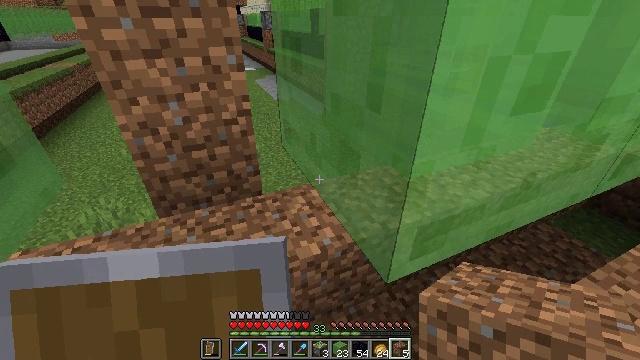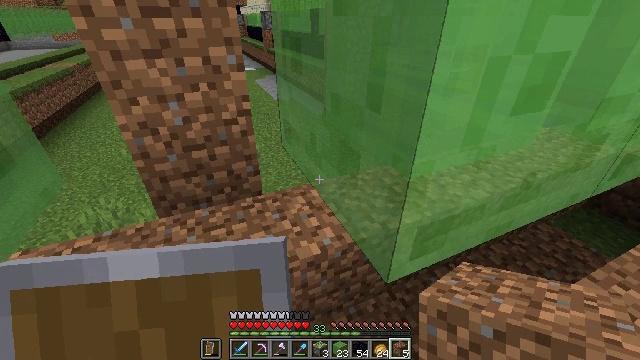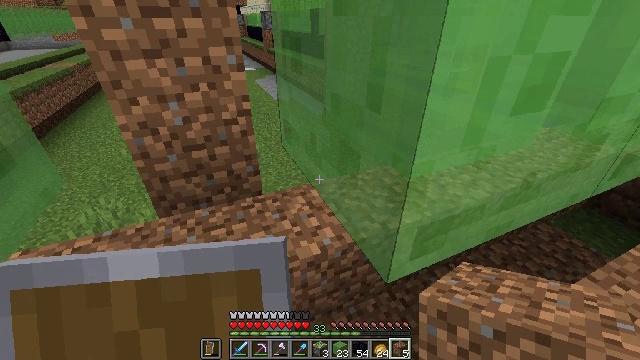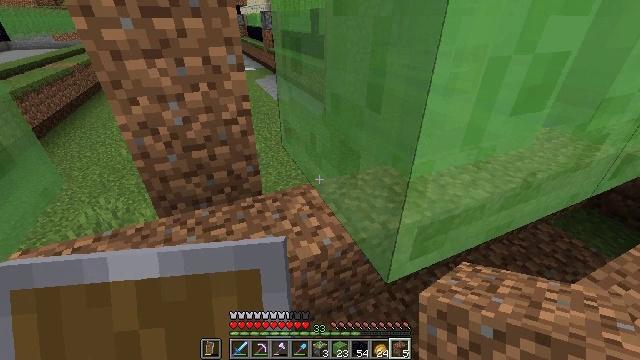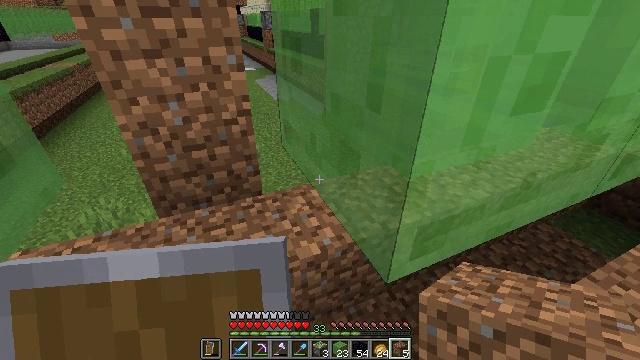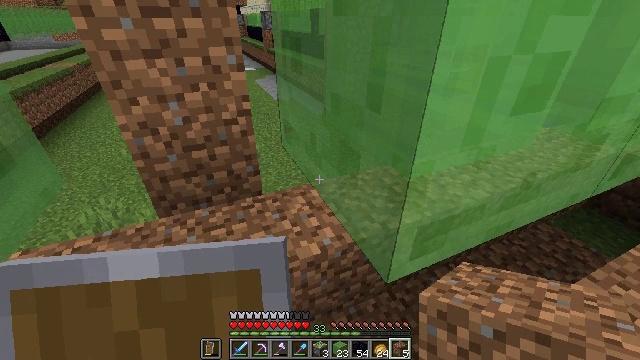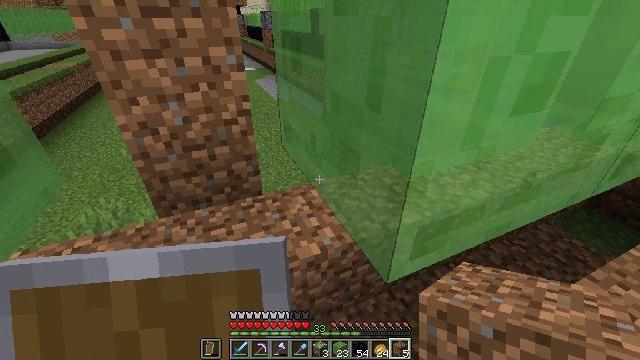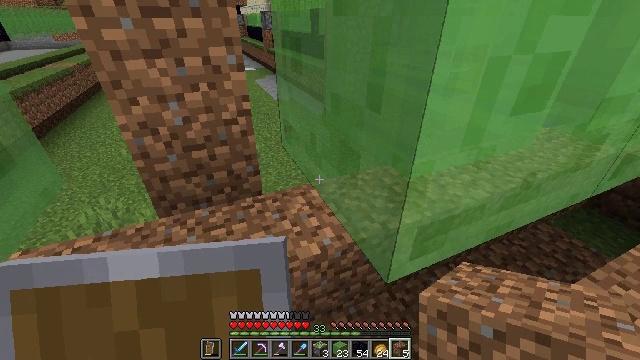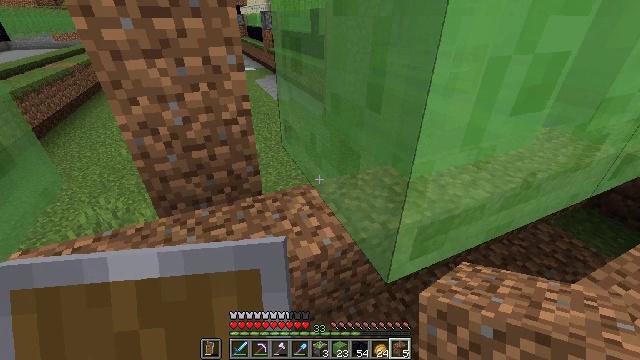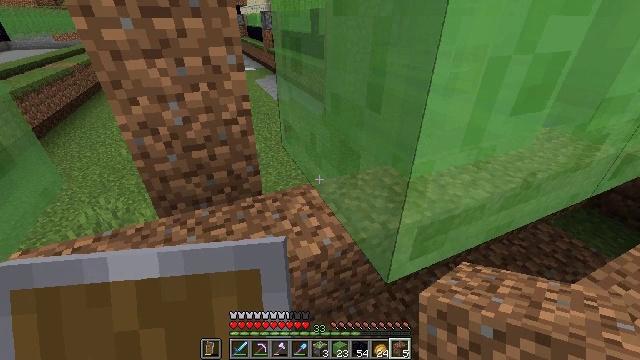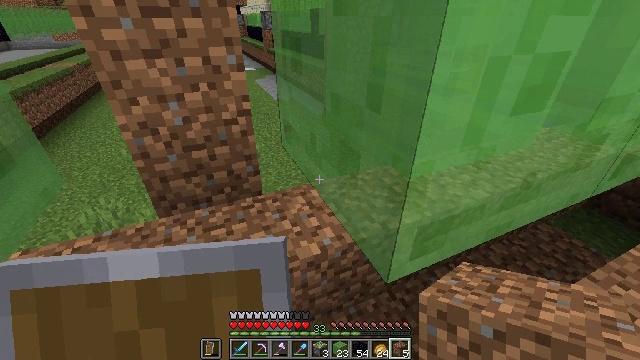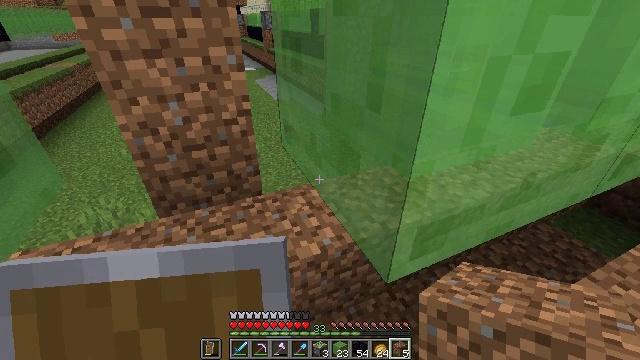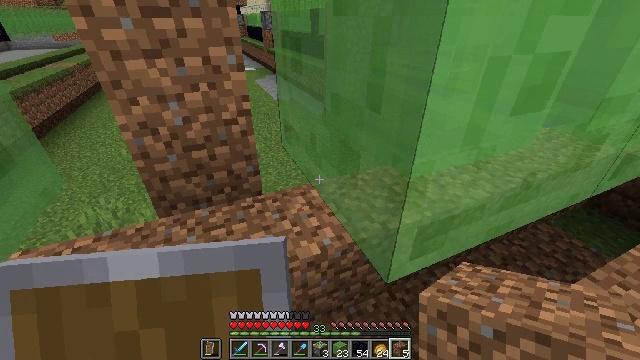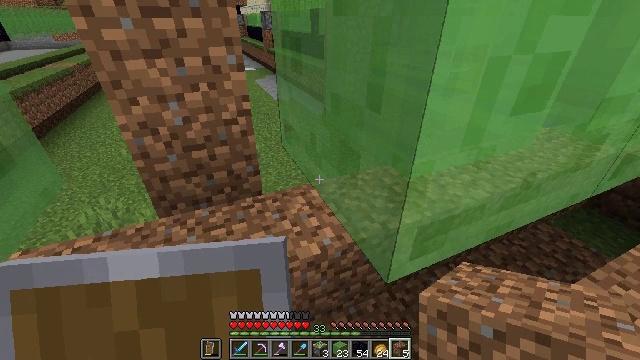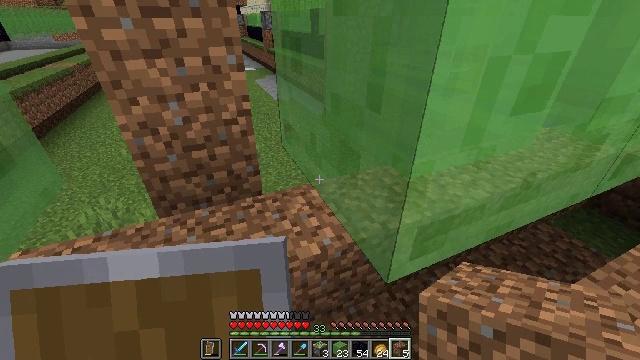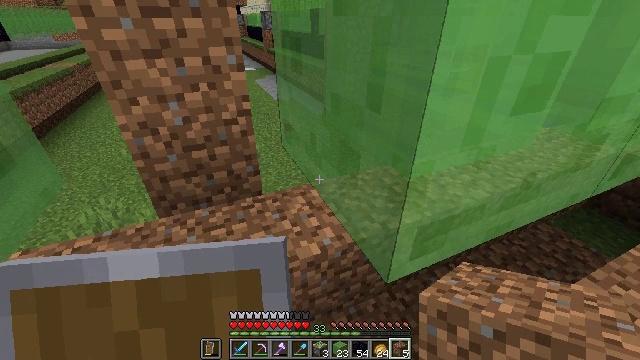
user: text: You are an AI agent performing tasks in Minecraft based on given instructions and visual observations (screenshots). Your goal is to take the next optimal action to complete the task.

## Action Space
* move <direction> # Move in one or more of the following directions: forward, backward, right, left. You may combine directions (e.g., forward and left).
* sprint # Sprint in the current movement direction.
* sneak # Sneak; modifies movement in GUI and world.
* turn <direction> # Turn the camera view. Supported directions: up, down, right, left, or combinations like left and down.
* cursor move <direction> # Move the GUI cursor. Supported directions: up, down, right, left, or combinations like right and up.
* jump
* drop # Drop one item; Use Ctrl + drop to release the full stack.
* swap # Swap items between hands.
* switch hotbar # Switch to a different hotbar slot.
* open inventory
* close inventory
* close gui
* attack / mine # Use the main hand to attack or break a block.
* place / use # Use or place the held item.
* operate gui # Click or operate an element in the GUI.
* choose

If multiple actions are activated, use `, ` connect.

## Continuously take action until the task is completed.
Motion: motion action
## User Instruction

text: Mine the slime block with your hand or tool.
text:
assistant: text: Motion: no_op
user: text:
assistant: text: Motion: no_op
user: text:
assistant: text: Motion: no_op
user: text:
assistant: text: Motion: no_op
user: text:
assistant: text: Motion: no_op
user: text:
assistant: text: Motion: no_op
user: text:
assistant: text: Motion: no_op
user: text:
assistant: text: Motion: no_op
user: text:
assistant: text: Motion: no_op
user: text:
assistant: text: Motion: no_op
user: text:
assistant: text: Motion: no_op
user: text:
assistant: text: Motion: no_op
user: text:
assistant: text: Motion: no_op
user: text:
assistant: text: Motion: no_op
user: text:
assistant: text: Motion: no_op
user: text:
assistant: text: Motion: no_op
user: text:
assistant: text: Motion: no_op
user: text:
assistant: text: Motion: no_op
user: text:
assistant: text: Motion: no_op
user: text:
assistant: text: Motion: no_op
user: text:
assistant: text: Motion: no_op
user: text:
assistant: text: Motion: no_op
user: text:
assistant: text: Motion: no_op
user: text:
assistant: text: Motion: no_op
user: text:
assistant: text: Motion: no_op
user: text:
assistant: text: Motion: no_op
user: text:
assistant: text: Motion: no_op
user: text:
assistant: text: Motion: no_op
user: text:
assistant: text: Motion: no_op
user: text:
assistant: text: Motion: no_op